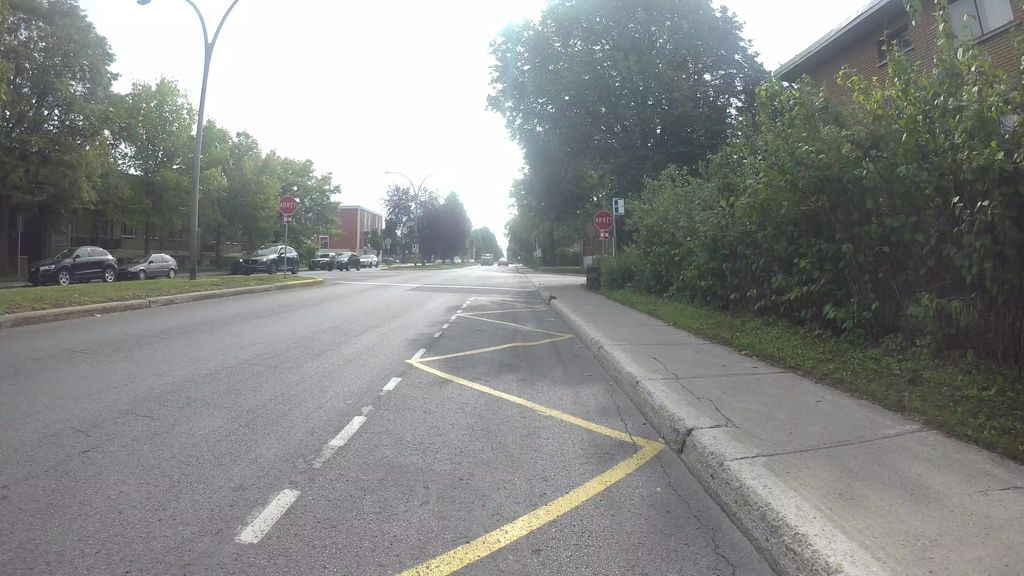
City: montreal